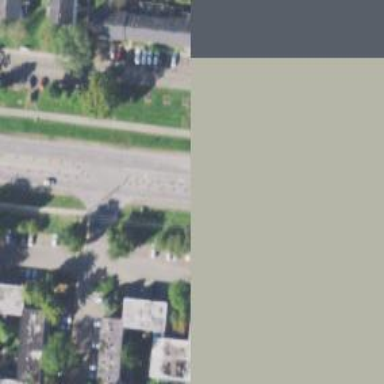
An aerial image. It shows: Crossing on the cycleway.